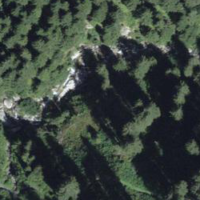
EUNIS habitat code: 43
Species observed at this site:
Equisetum sylvaticum